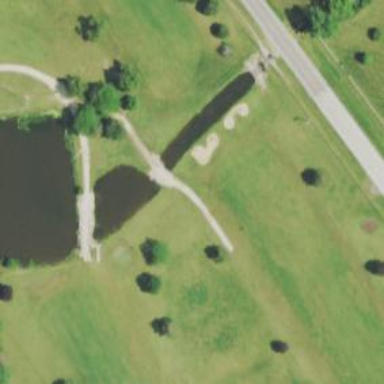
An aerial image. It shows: Path bridge over golf cartpath.